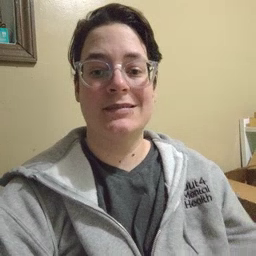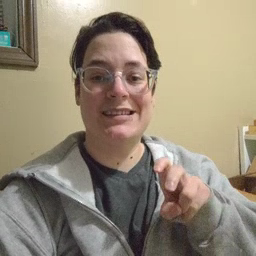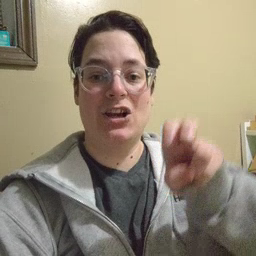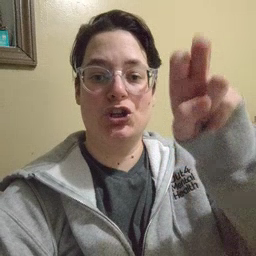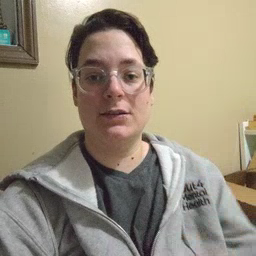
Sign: stairs